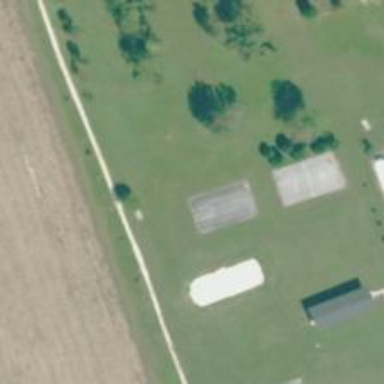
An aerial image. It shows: Disc golf basket.